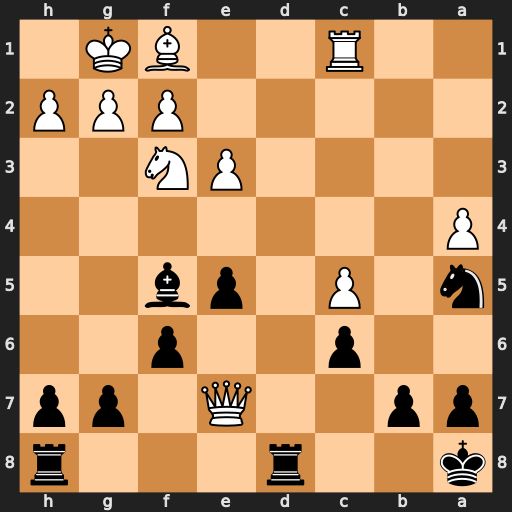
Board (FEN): k2r3r/pp2Q1pp/2p2p2/n1P1pb2/P7/4PN2/5PPP/2R2BK1
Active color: b
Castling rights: -
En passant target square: -
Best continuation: Rd7 Qxd7 Bxd7